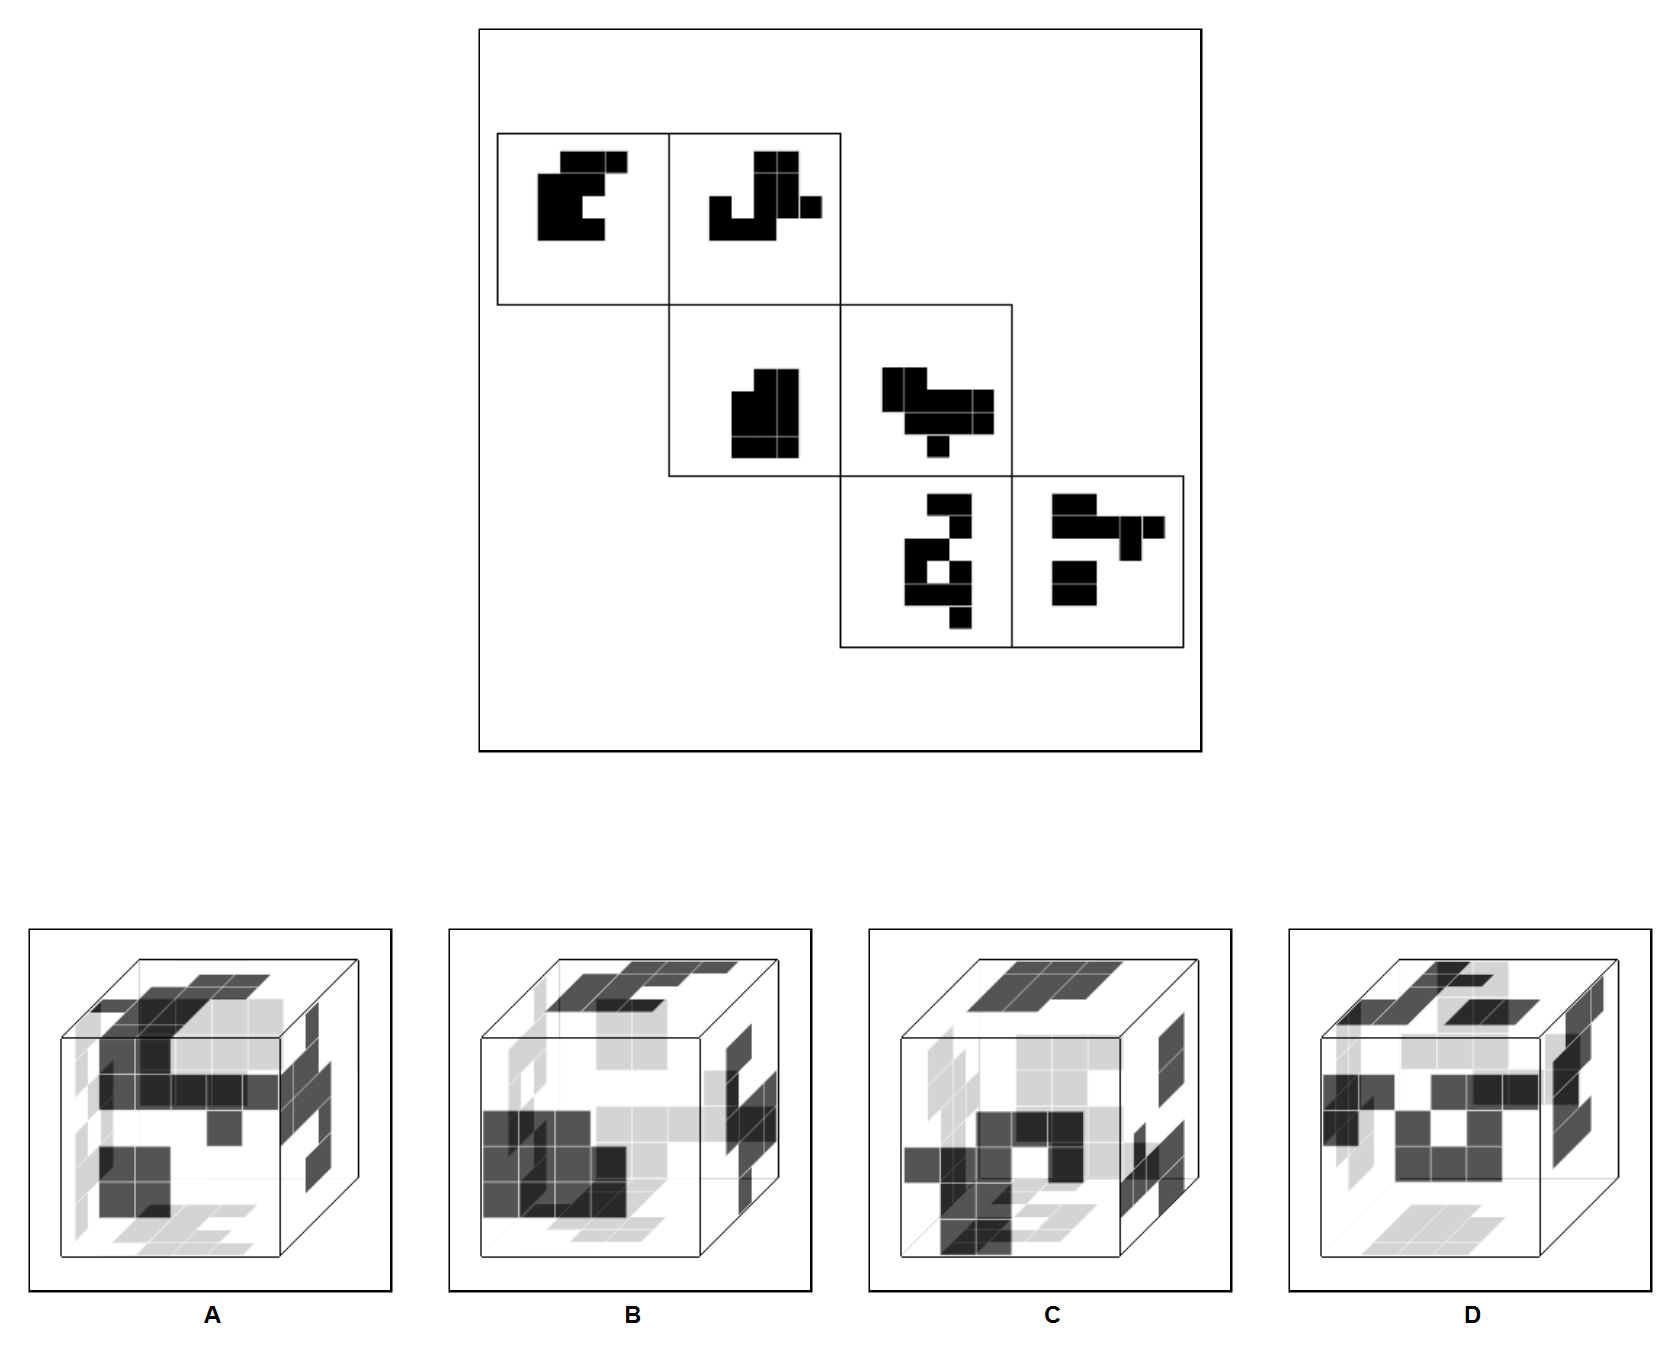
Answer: C